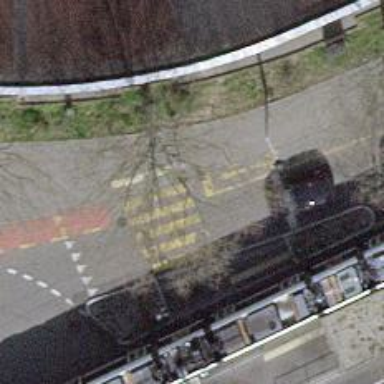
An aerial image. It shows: Kerb serving as barrier.